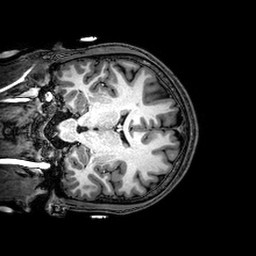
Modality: T1w
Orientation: coronal
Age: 22
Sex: male
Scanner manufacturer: philips
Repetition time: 0.008233 s
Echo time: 0.00377 s